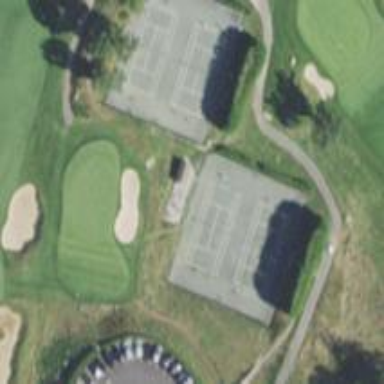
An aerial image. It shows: Tennis court on pitch designated for leisure land.